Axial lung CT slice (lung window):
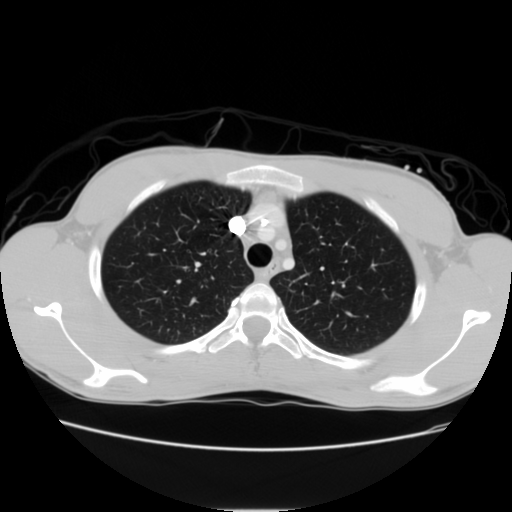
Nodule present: no